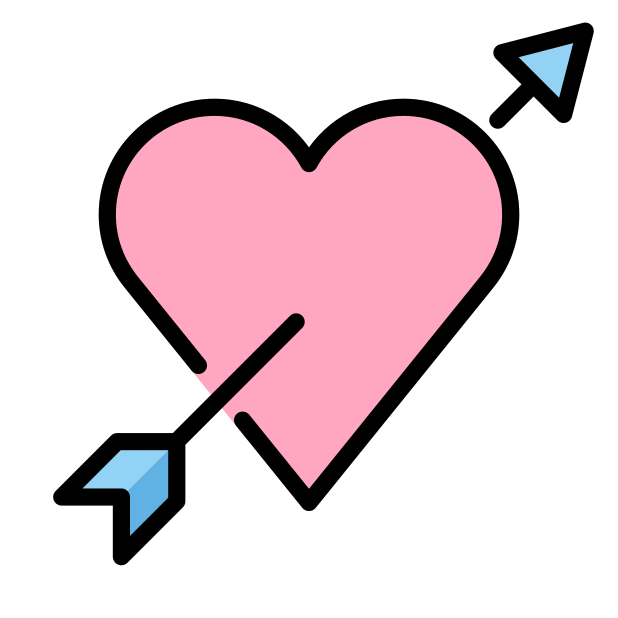
heart with arrow